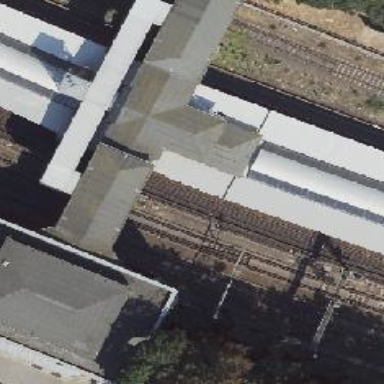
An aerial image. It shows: Platform edge at railway station.